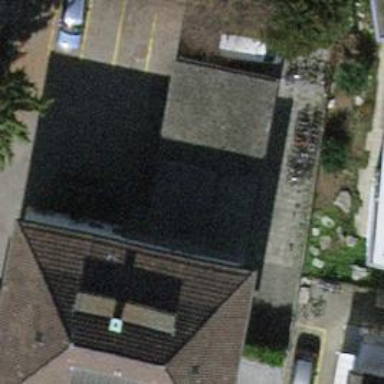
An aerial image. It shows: Hipped roof on apartment building.